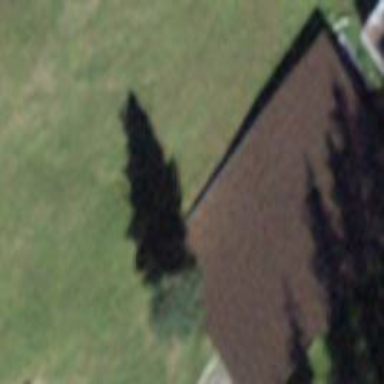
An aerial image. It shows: Rural barn.